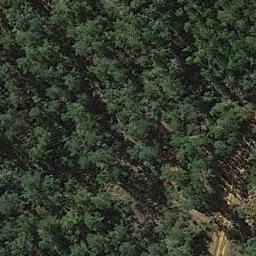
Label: forest